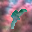
Label: 4